Question: I'm trying to change the plotting order within facets of a faceted dotplot in ggplot2, but I can't get it to work. Here's my melted dataset:
'''
> London.melt
country medal.type count
1 South Korea gold 13
2 Italy gold 8
3 France gold 11
4 Australia gold 7
5 Japan gold 7
6 Germany gold 11
7 Great Britain & N. Ireland gold 29
8 Russian Federation gold 24
9 China gold 38
10 United States gold 46
11 South Korea silver 8
12 Italy silver 9
13 France silver 11
14 Australia silver 16
15 Japan silver 14
16 Germany silver 19
17 Great Britain & N. Ireland silver 17
18 Russian Federation silver 26
19 China silver 27
20 United States silver 29
21 South Korea bronze 7
22 Italy bronze 11
23 France bronze 12
24 Australia bronze 12
25 Japan bronze 17
26 Germany bronze 14
27 Great Britain & N. Ireland bronze 19
28 Russian Federation bronze 32
29 China bronze 23
30 United States bronze 29
'''
and here's my plot command:
'''
qplot(x = count, y = country, data = London.melt, geom = "point", facets = medal.type ~.)
'''
The result I get is as follows:

The facets themselves appear in the order I want in this plot. Within each facet, however, I'd like to sort by count. That is, for each type of medal, I'd like the country that won the greatest number of those medals on top, and so on. The procedure I have used successfully when there are no facets (say we're only looking at gold medals) is to use the 'reorder' function on the factor 'country', sorting by 'count' but this doesn't work in the present example.
I'd greatly appreciate any suggestions you might have.
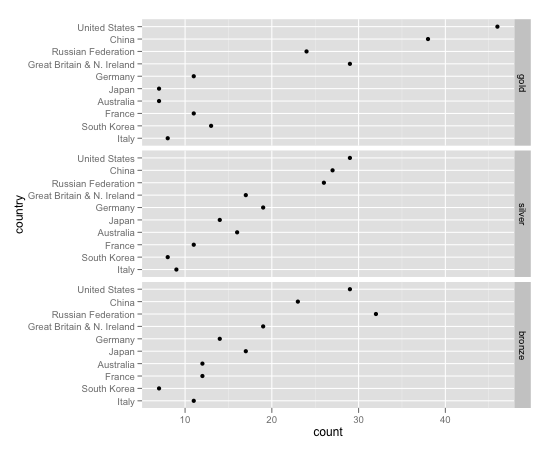
Answer: Here a solution using paste, free scales and some relabeling
'''
library(ggplot2)
London.melt$medal.type<-factor(London.melt$medal.type, levels = c("gold","silver","bronze"))
# Make every country unique
London.melt$country_l <- with(London.melt, paste(country, medal.type, sep = "_"))
#Reorder the unique countrys
q <- qplot(x = count, y = reorder(country_l, count), data = London.melt, geom = "point") + facet_grid(medal.type ~., scales = "free_y")
# Rename the countries using the original names
q + scale_y_discrete("Country", breaks = London.melt$country_l, label = London.melt$country)
'''